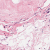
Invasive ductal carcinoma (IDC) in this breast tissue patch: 0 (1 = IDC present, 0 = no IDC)